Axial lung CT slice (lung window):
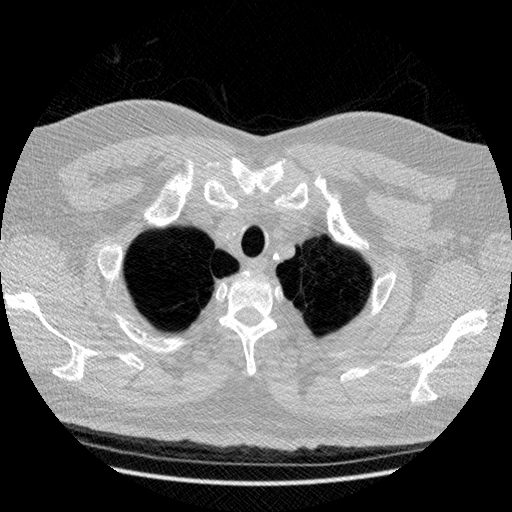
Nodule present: no